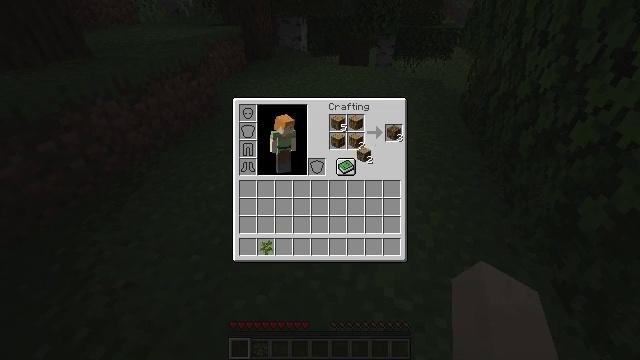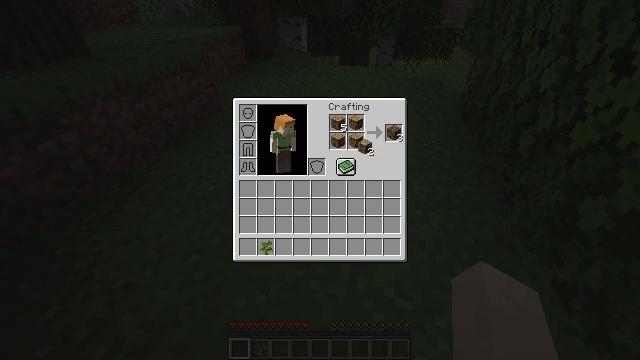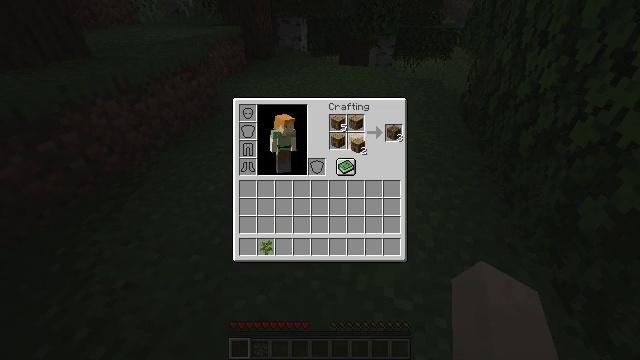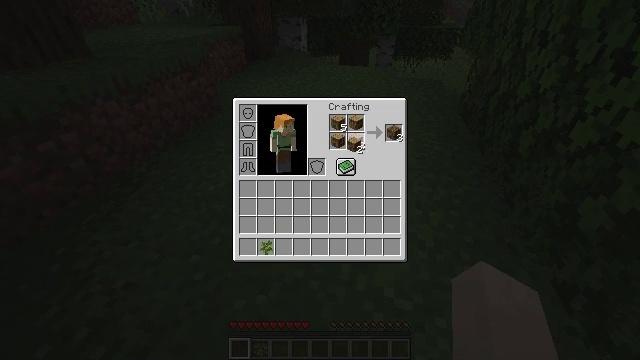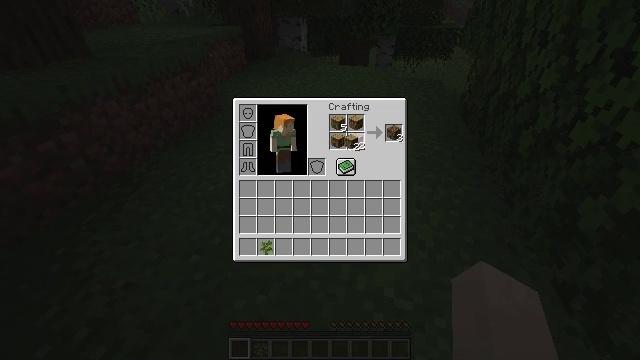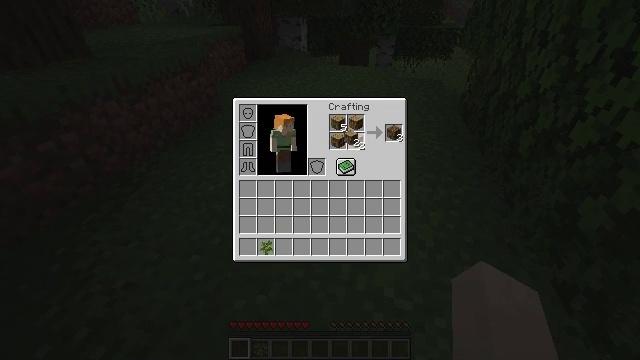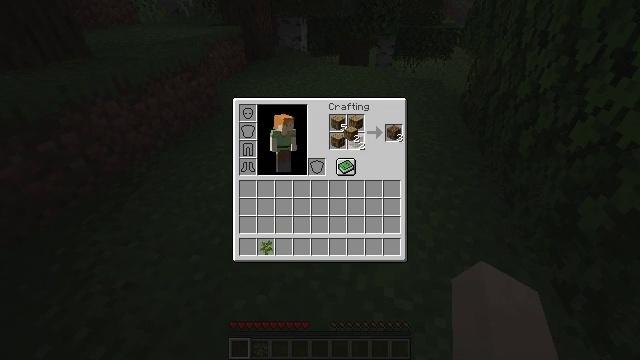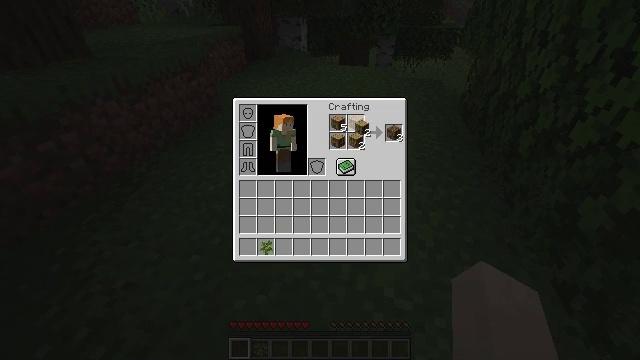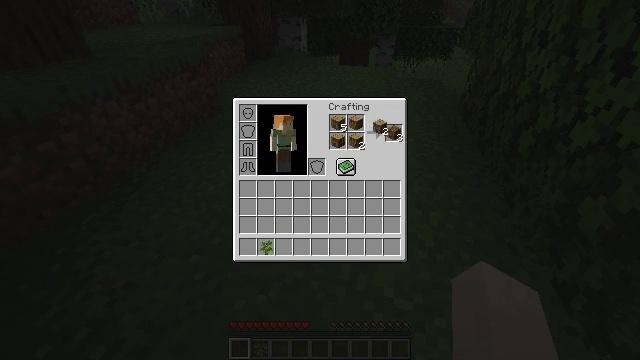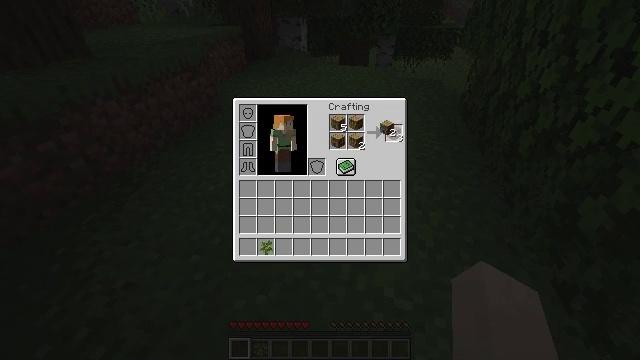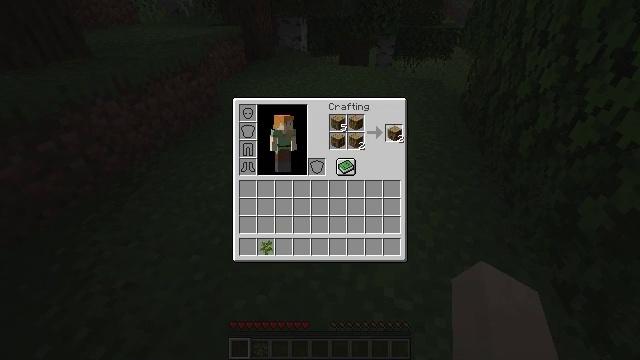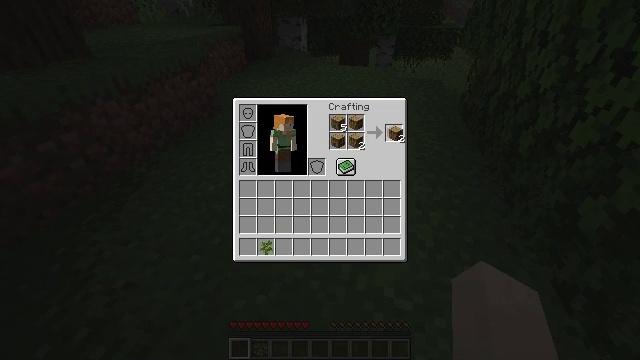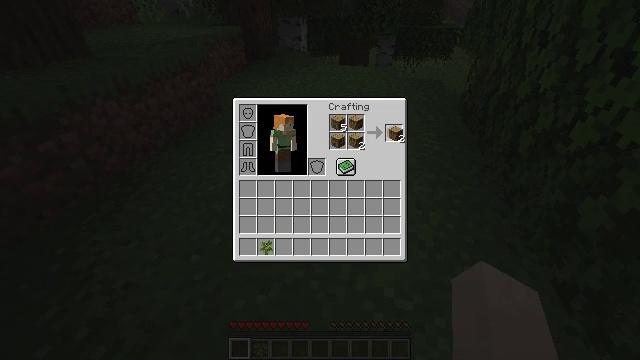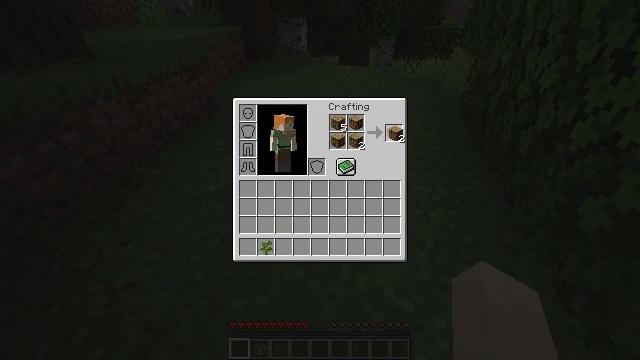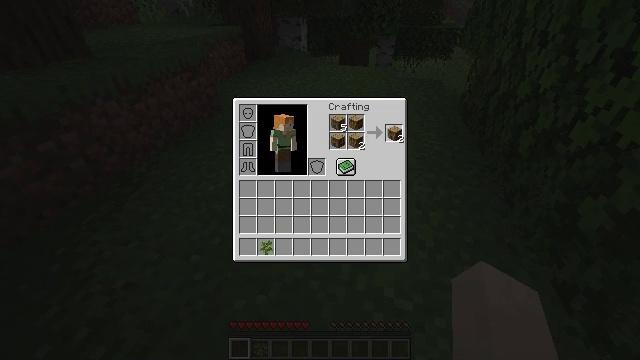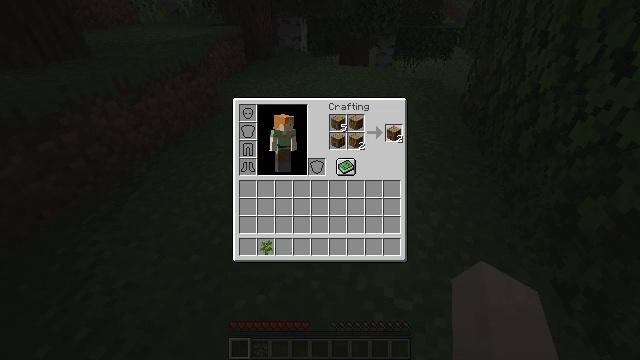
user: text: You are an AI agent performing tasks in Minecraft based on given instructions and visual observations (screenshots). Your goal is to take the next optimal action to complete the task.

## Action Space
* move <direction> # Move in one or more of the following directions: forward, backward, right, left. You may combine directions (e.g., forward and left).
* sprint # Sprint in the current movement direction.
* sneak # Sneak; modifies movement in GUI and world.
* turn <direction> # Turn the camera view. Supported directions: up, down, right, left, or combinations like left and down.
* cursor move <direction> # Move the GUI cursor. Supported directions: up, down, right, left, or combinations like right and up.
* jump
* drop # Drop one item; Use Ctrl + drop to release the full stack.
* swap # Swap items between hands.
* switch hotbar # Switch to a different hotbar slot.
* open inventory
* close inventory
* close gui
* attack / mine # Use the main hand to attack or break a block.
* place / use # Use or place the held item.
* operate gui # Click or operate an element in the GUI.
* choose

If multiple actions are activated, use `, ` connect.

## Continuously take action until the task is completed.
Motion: motion action
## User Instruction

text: Produce oak wood with logs.
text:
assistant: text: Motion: cursor move up
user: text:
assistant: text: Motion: cursor move left
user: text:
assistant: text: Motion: no_op
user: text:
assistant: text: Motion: no_op
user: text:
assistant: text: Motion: no_op
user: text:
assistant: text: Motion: no_op
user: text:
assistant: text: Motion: cursor move right
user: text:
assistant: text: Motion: cursor move right
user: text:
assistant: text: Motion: cursor move right
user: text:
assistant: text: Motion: cursor move right
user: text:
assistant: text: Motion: no_op
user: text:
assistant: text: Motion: no_op
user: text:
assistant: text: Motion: no_op
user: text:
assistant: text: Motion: no_op
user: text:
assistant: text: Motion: no_op
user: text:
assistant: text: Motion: no_op
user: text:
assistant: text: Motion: no_op
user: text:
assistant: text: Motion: no_op
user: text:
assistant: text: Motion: no_op
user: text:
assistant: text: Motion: no_op
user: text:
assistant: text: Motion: no_op
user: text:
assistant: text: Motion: no_op
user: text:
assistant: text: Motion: no_op
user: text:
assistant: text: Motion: cursor move left
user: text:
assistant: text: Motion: cursor move left
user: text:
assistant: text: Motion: no_op
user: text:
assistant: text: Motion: no_op
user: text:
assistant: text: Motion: no_op
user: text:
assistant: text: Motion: no_op
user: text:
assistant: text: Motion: no_op